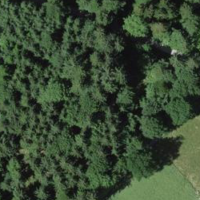
EUNIS habitat code: 44
Species observed at this site:
Chrysosplenium alternifolium